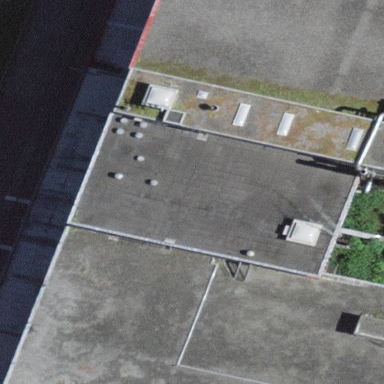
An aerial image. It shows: View of roof of building.